The plot shows how the frequency content of a rotor-rig vibration signal evolves over time (STFT spectrogram). Diagnose the rotating machine from this image, choosing from: normal, misalignment, unbalance, looseness.
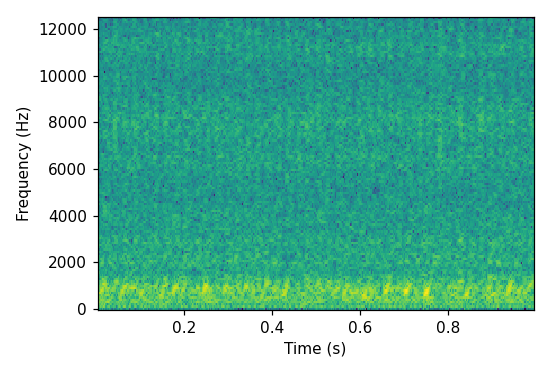
Answer: misalignment